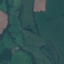
Land use / land cover class: Pasture